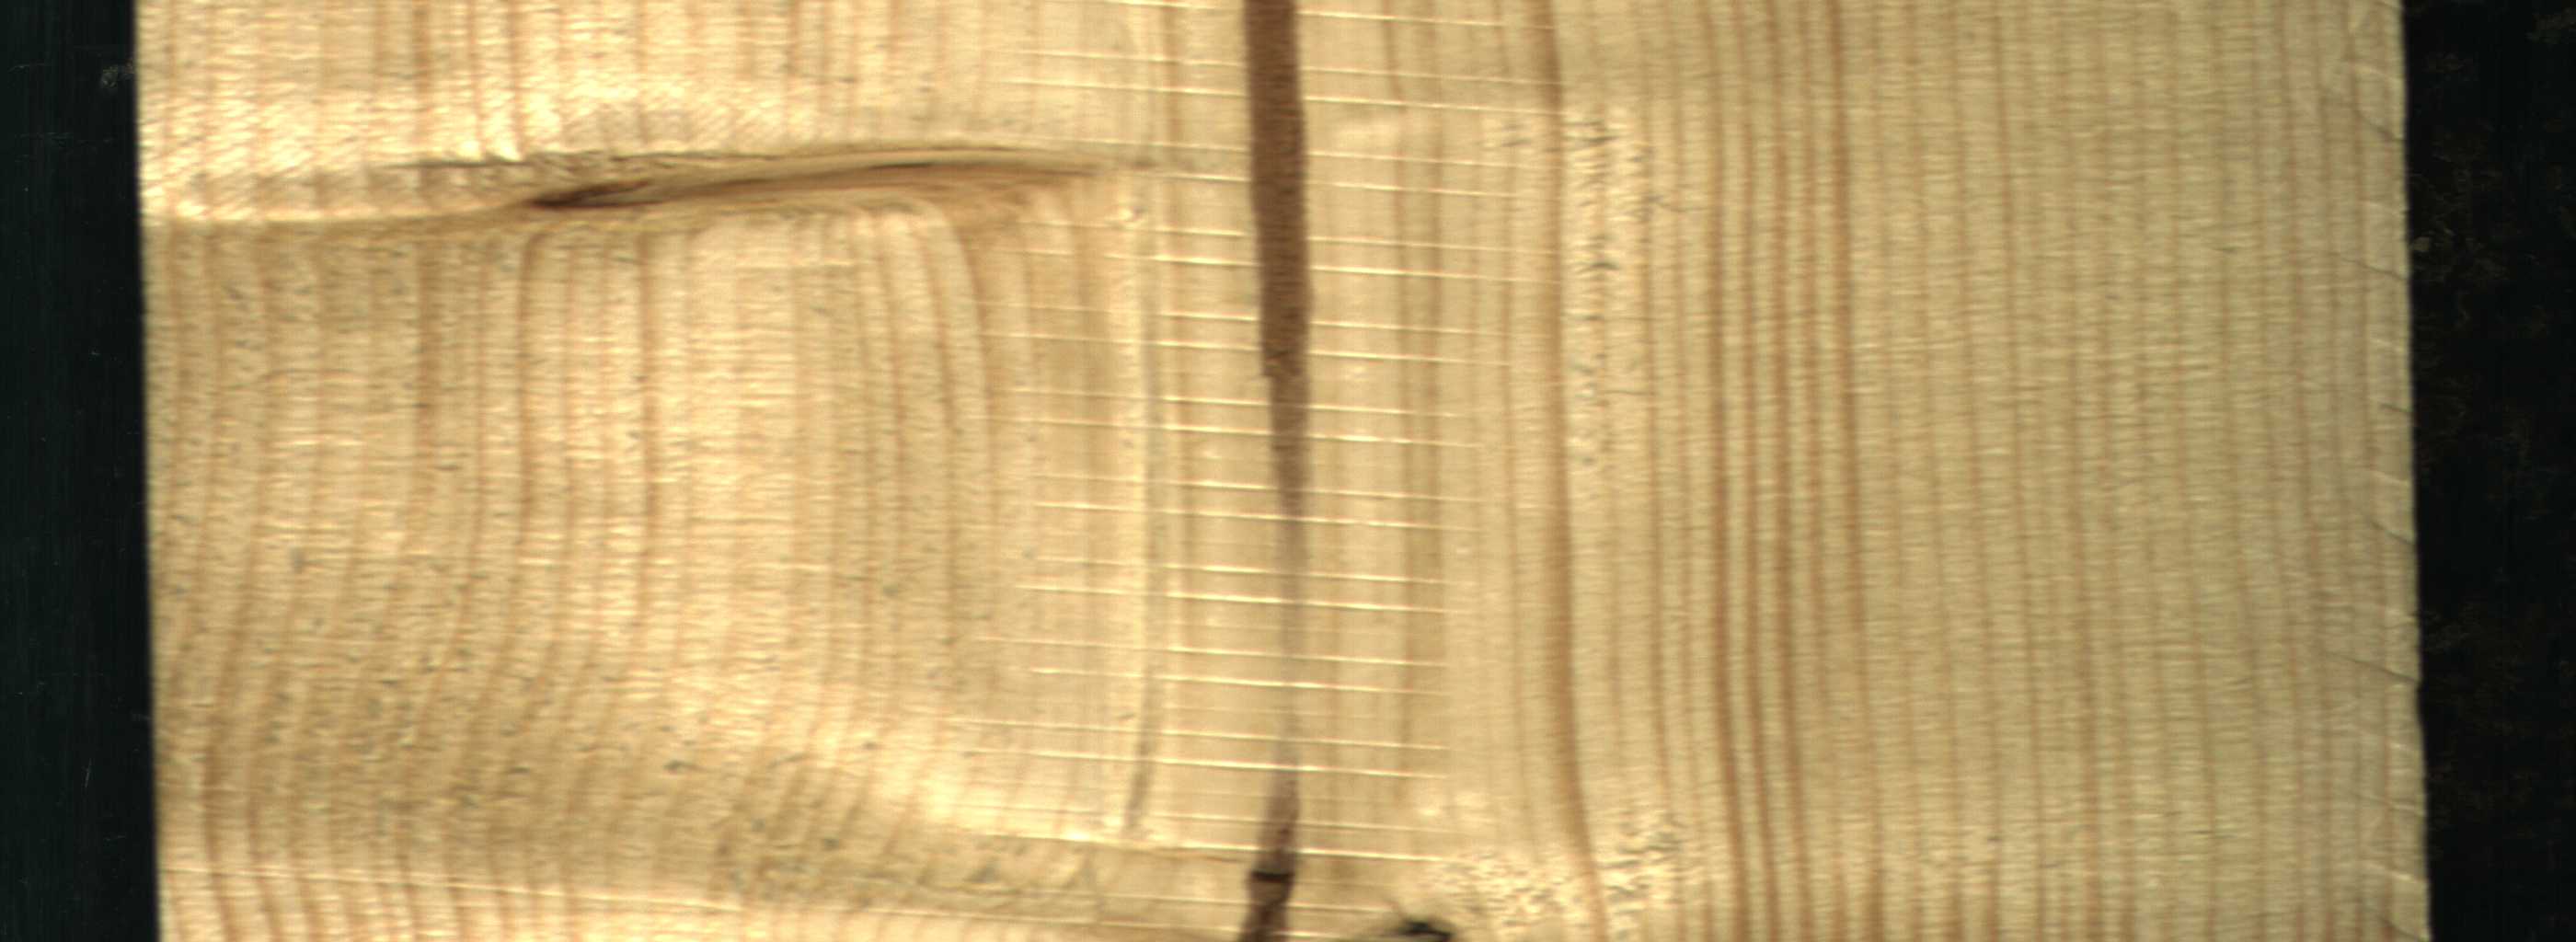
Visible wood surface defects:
Marrow
resin
Dead_Knot
Live_Knot